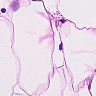
Metastatic tissue present: no